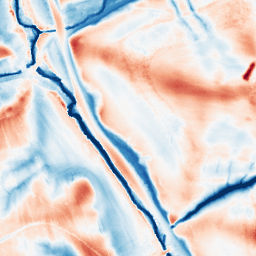
Category: edge_preserving
Decomposition family: guided
Decomposition parameters: radius: 16
eps: 0.001
Upsampling method: bicubic
Upsampling parameters: scale: 4
Upsampling scale: 4